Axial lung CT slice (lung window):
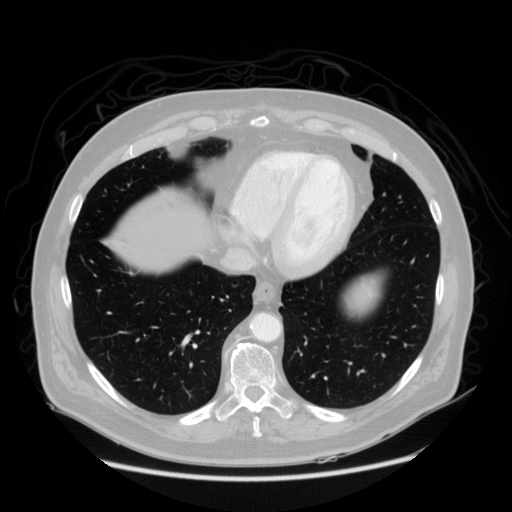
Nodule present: no